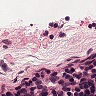
Metastatic tissue present: no